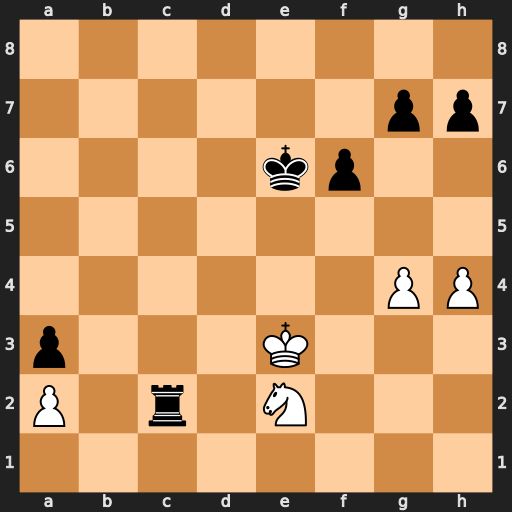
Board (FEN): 8/6pp/4kp2/8/6PP/p3K3/P1r1N3/8
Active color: w
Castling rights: -
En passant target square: -
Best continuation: Nd4+ Ke5 Nxc2